Field crop: maize
Growth stage: 2
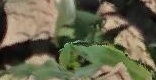
Species: maize